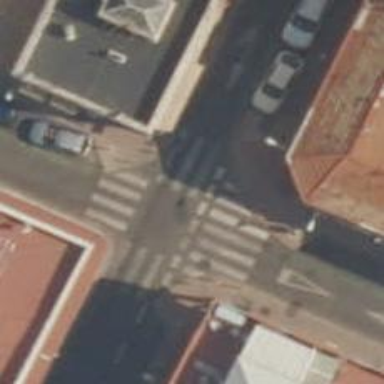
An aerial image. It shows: Uncontrolled zebra crossing on the road.